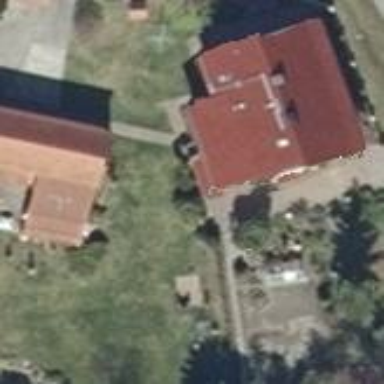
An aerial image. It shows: House with flat roof.